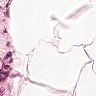
Metastatic tissue present: no